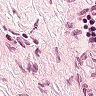
Metastatic tissue present: no